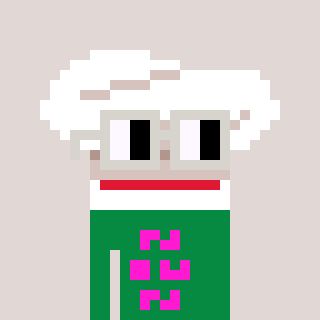
a pixel art character with square light gray glasses, a chef hat-shaped head and a green-colored body on a warm background